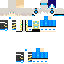
A female human skin with medium skin, wearing brown long hair dressed in a blue hoodie and blue pants, featuring a closed mouth.